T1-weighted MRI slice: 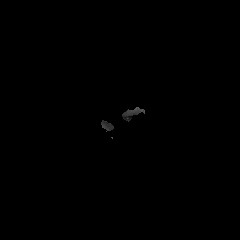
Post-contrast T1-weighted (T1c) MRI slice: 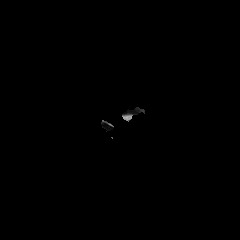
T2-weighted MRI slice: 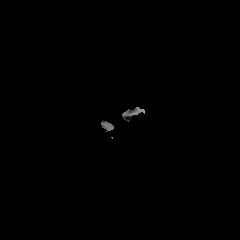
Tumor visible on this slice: no